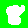
Digit: 8